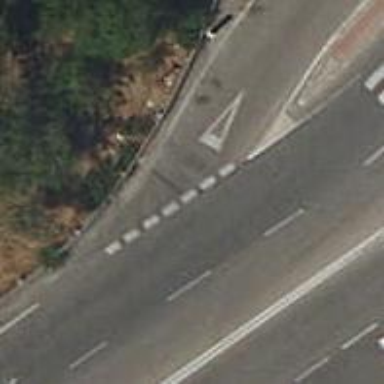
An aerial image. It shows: Road with "give way" sign.